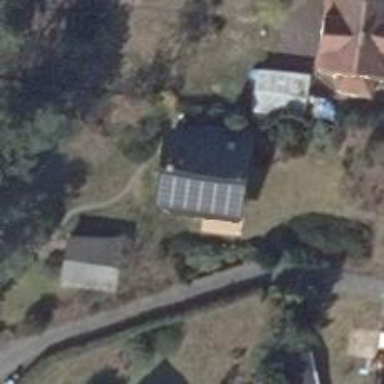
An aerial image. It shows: Solar photovoltaic panel generator producing electricity as small installation.